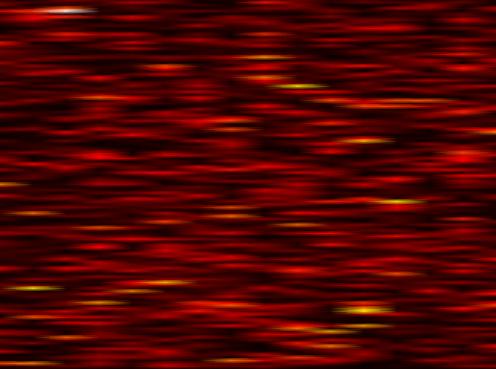
Label: FOFDM